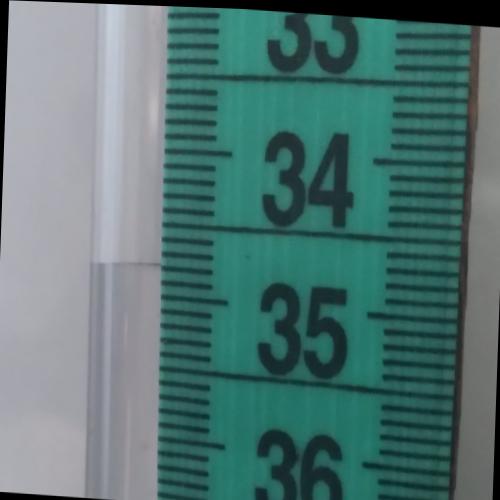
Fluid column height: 34.8 cm